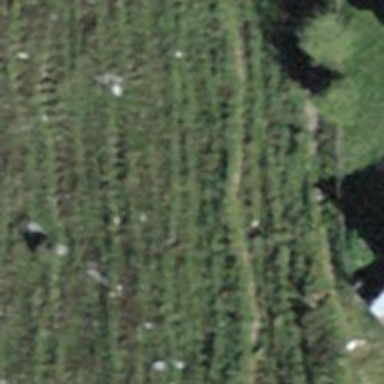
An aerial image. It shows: Isolated dwelling in remote location.